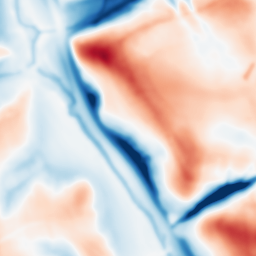
Category: multiscale
Decomposition family: dog
Decomposition parameters: sigma_low: 2
sigma_high: 20
Upsampling method: linear_exact
Upsampling parameters: scale: 8
Upsampling scale: 8